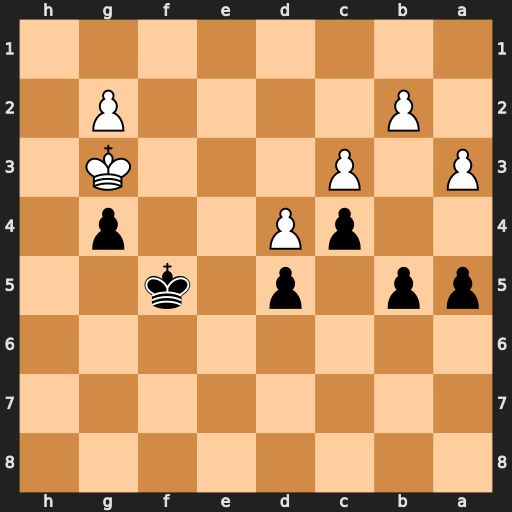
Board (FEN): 8/8/8/pp1p1k2/2pP2p1/P1P3K1/1P4P1/8
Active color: b
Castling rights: -
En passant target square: -
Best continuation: Kg5 Kf2 Kf4